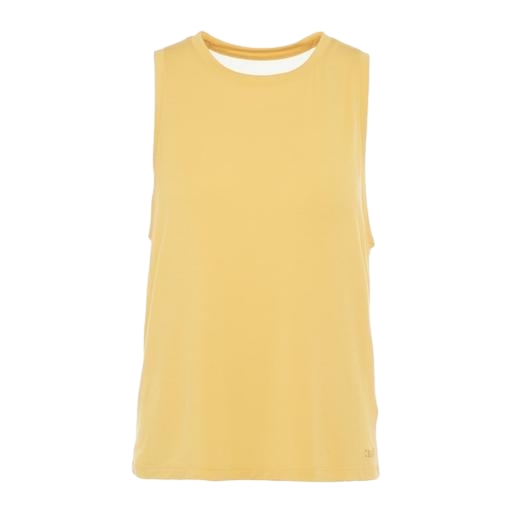
gold dobson muscle tee, yellow tank top, yellow ice racerback tank, white background